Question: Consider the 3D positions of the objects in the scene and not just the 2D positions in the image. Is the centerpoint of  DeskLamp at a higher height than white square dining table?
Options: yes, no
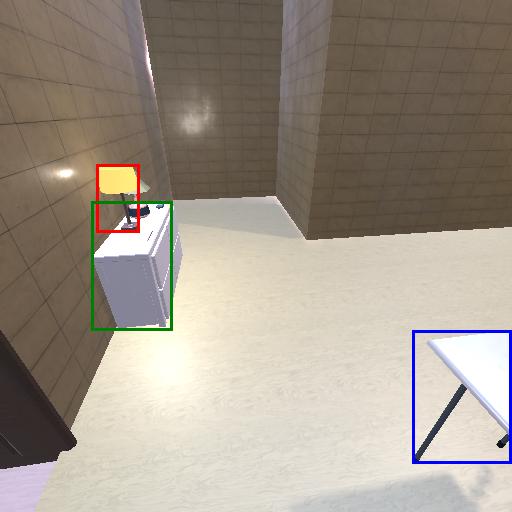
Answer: yes